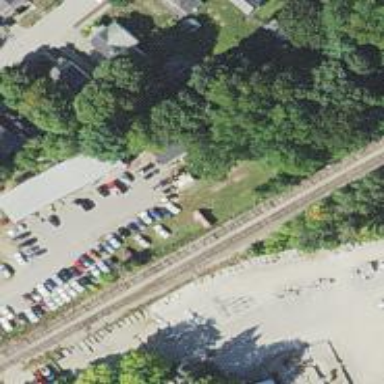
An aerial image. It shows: Disused railway.